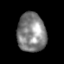
Tissue: lung
Cell type: Others
Senescence score: 0.1806
Nuclear area (px): 1091
Mean DAPI intensity: 131.274